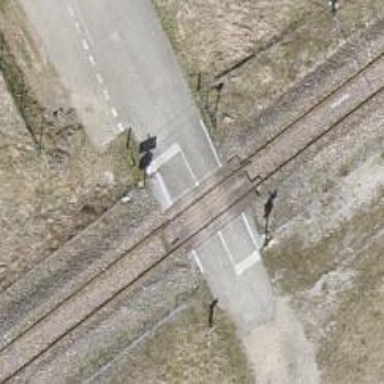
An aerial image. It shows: Level crossing with saltire marking.